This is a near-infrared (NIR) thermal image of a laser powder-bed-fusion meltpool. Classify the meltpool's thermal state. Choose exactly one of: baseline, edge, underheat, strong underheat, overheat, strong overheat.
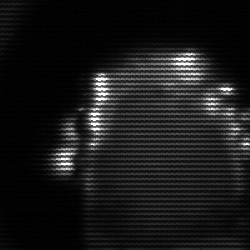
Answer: baseline